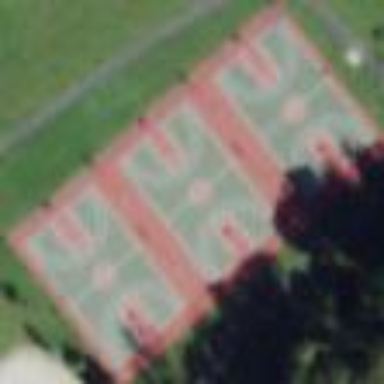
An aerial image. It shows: Basketball court in the leisure land pitch.